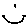
Label: smiley face